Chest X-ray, PA view. Patient: 35 years old, sex M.
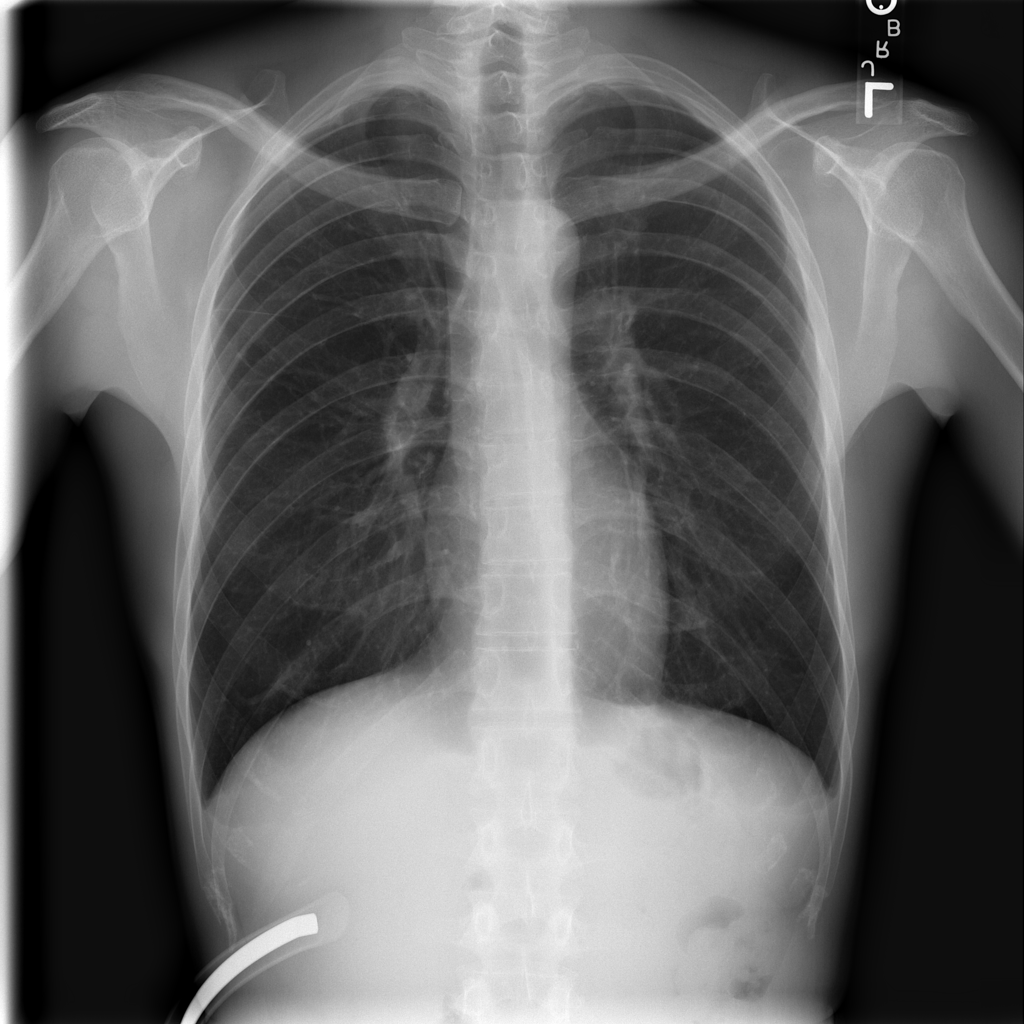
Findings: No Finding